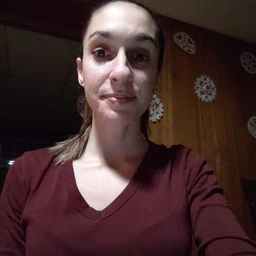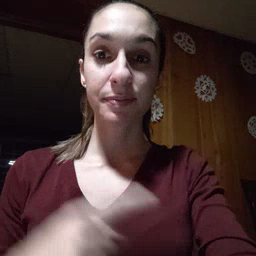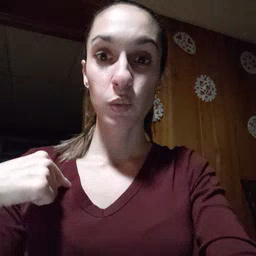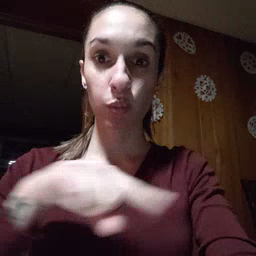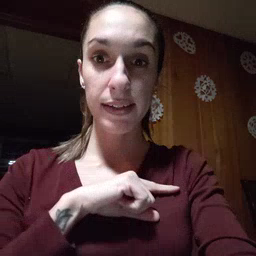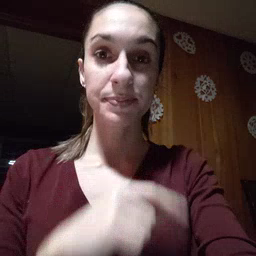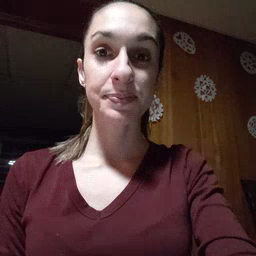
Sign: weus